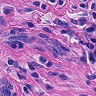
Metastatic tissue present: yes